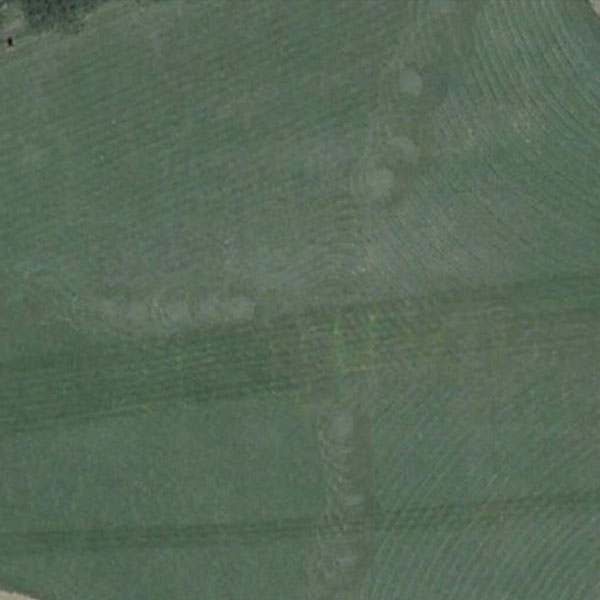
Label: Meadow